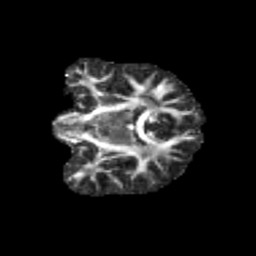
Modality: FA
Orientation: coronal
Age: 12
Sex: male
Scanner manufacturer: siemens
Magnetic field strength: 3 T
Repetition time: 3.8 s
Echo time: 0.07 s